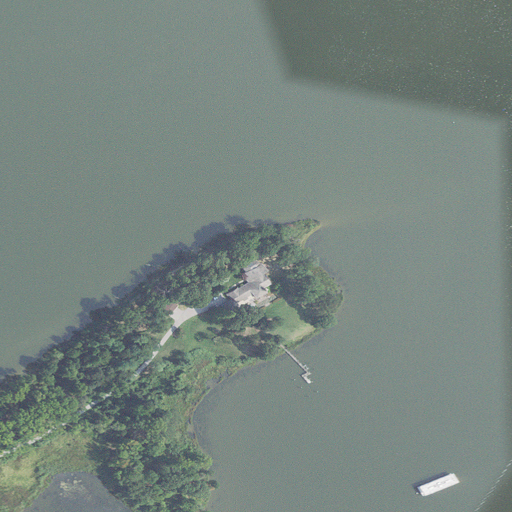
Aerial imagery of cape in Maryland named Purdy Point containing open water, herbaceous wetlands, deciduous forest, open development, and low intensity development